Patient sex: F
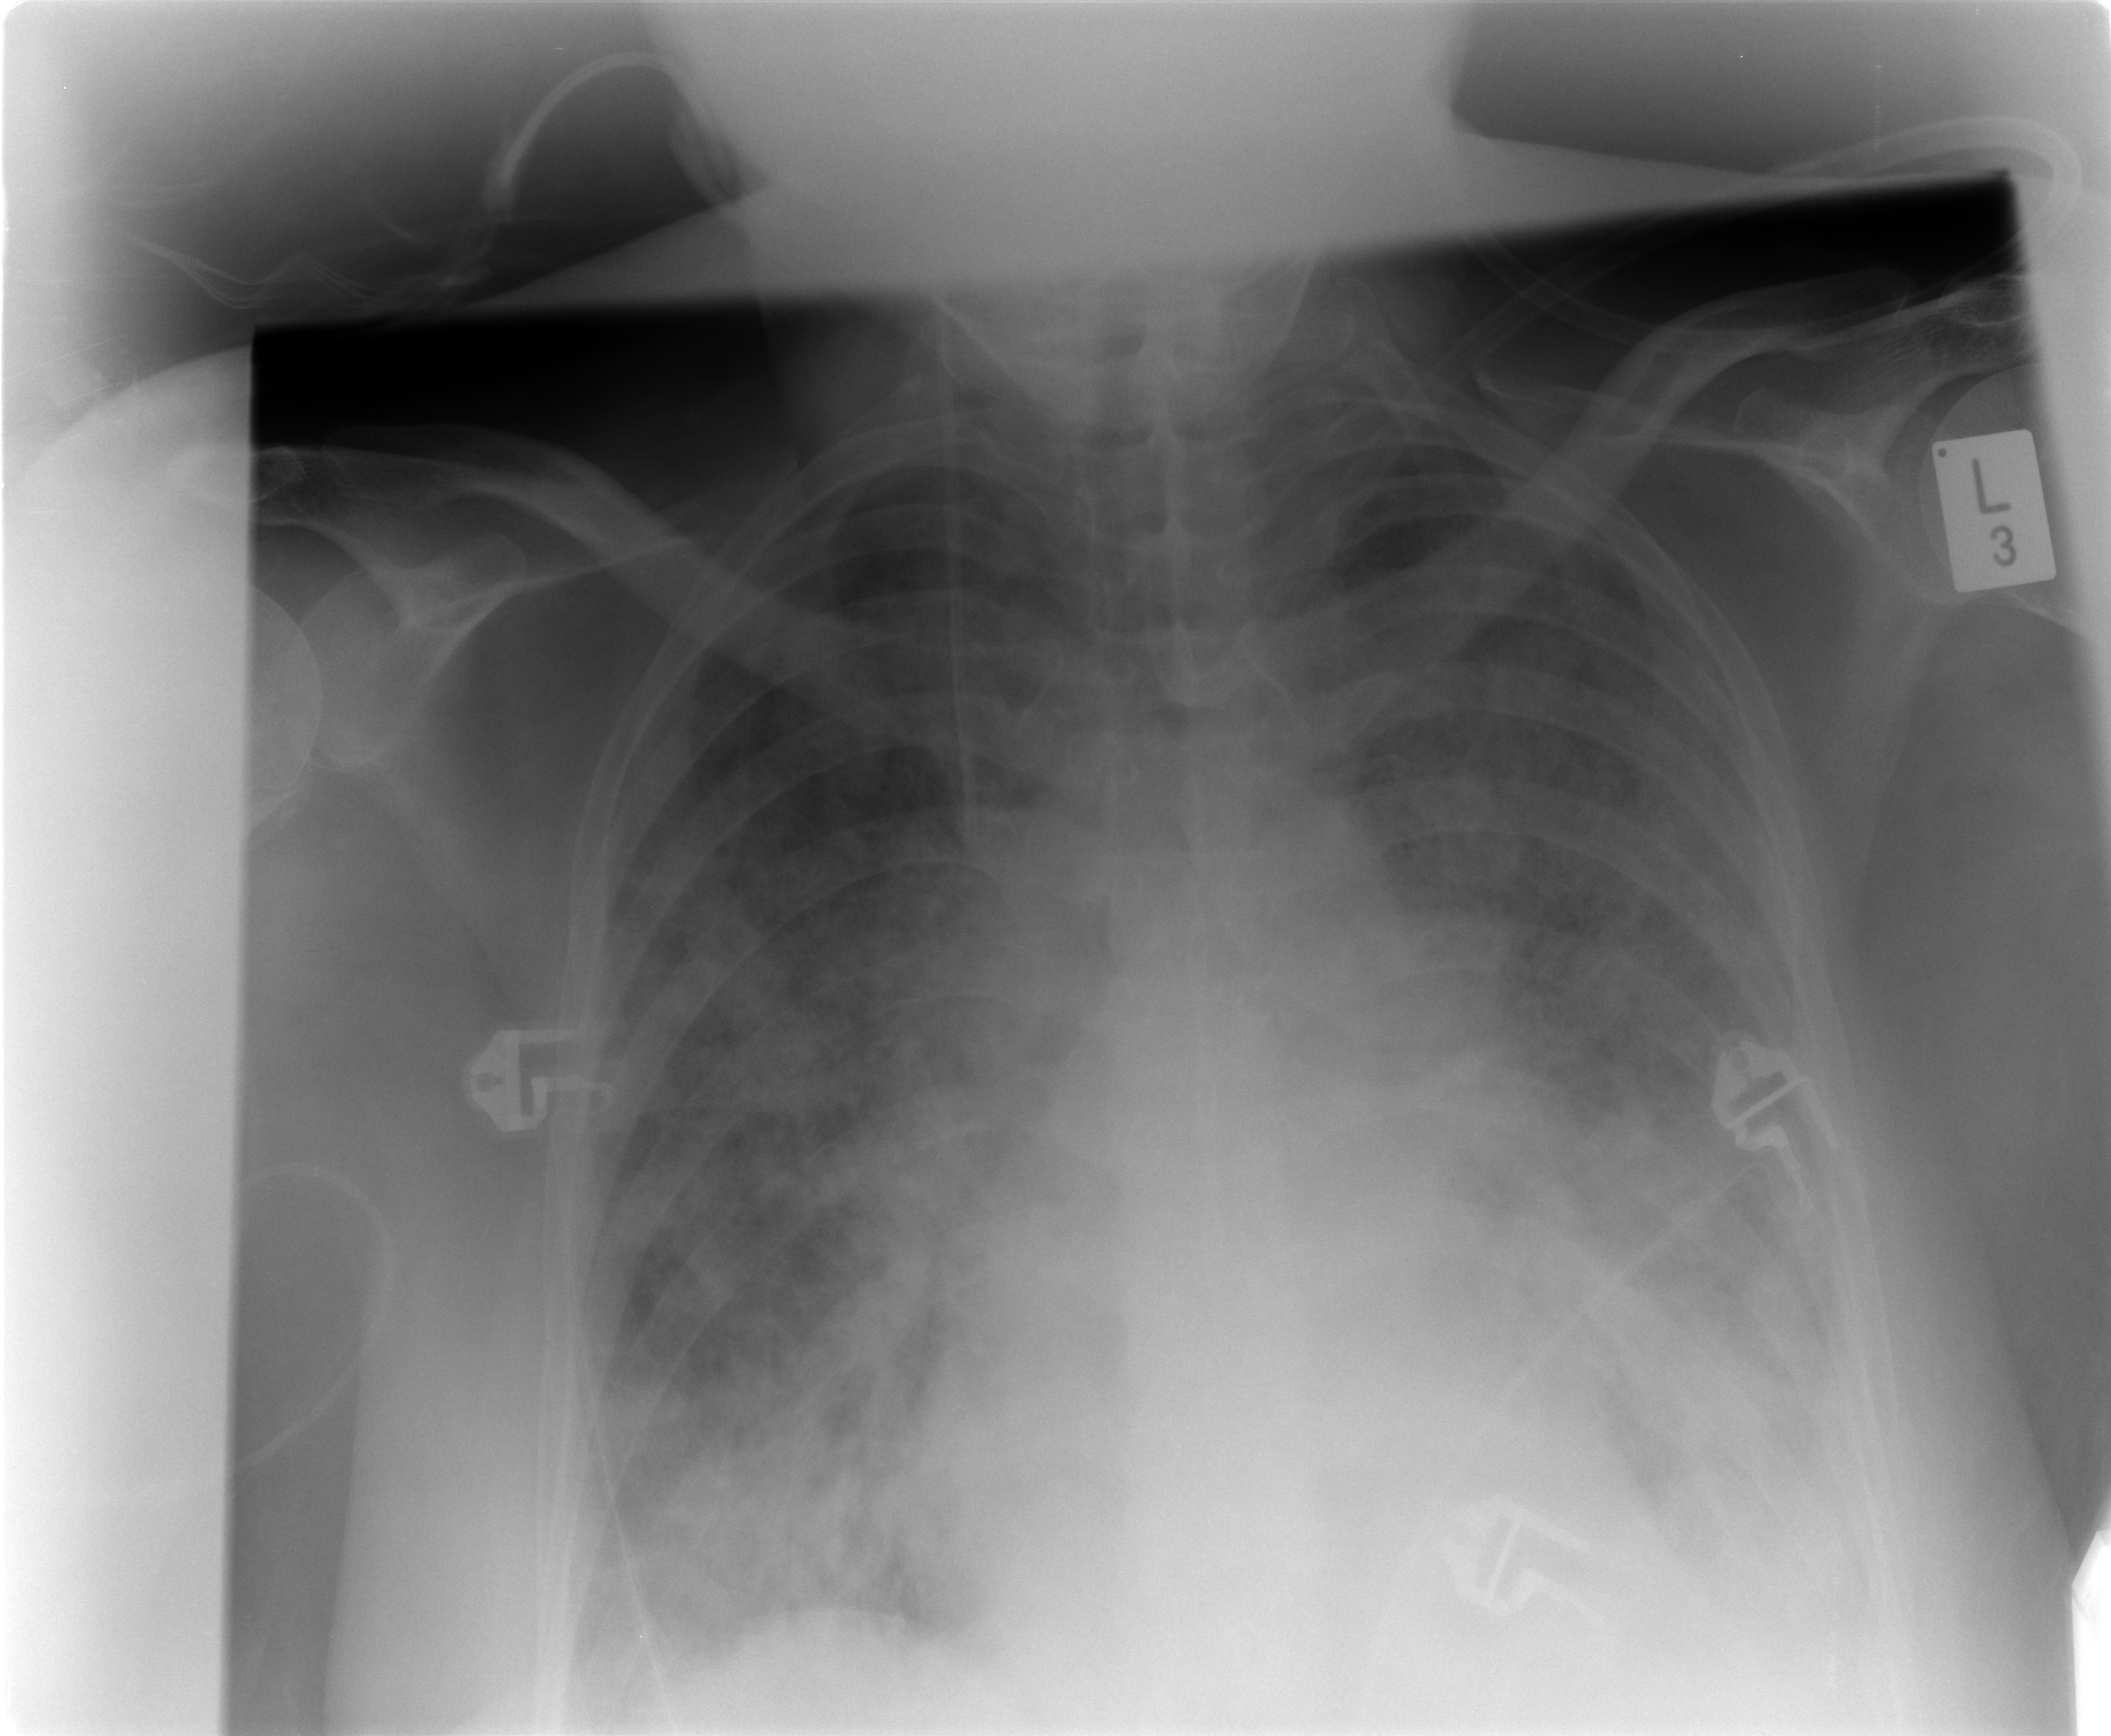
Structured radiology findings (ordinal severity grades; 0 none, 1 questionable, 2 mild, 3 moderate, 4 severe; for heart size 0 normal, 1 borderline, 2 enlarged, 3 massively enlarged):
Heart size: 0
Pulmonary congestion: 3
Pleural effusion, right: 3
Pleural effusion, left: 3
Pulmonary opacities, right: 3
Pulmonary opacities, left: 3
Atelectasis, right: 3
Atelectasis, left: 3